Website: ulta-beauty
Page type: address-validator
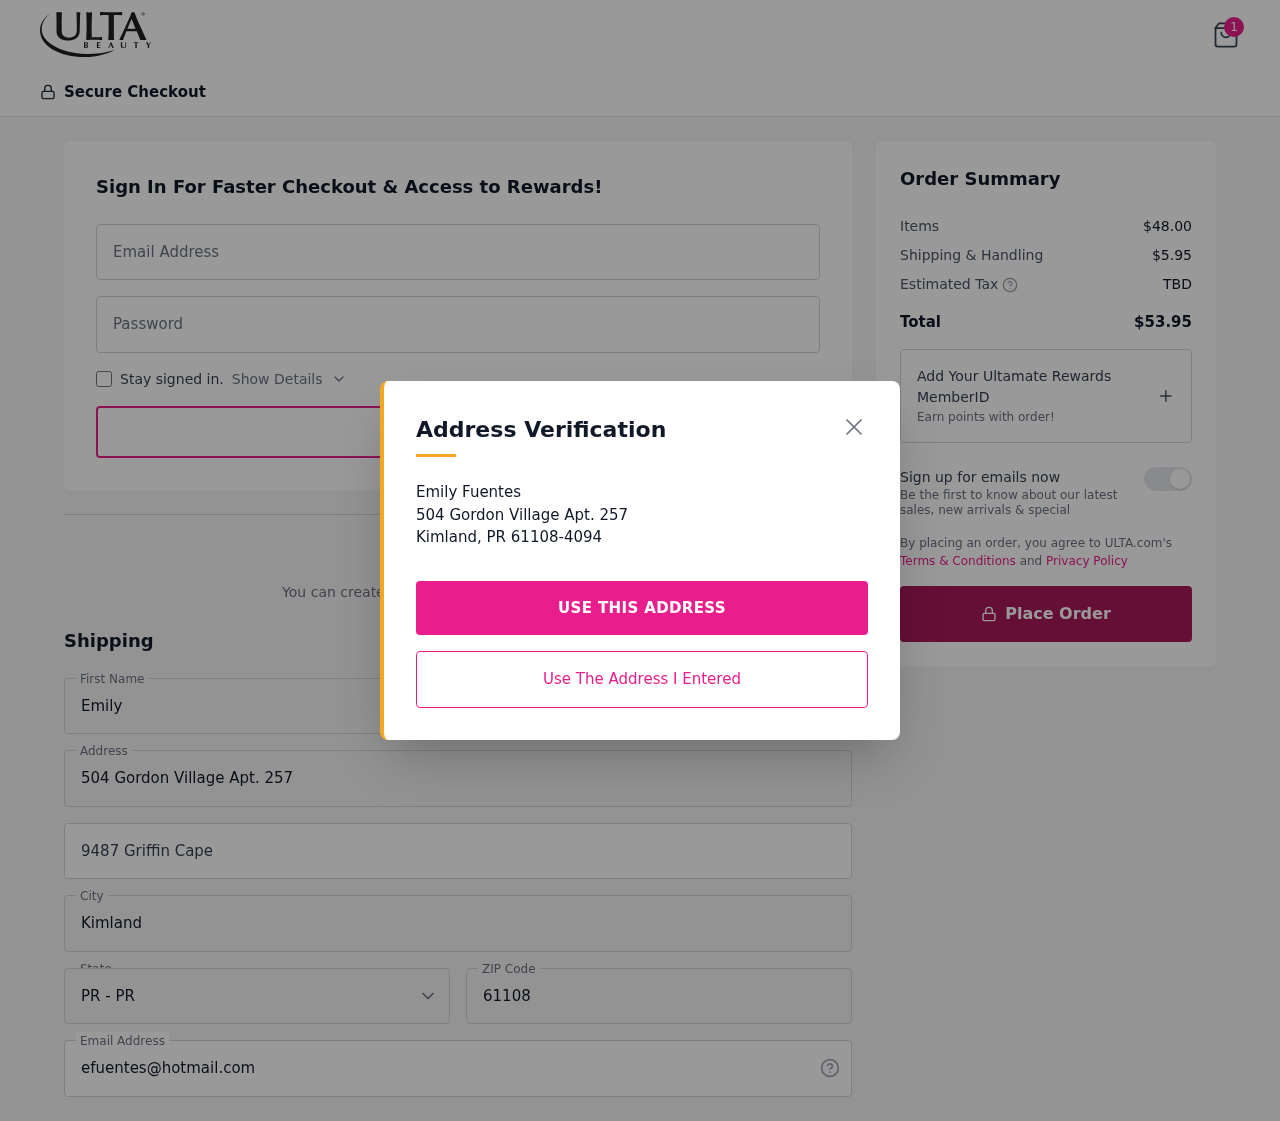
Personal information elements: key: PII_CITY
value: Kimland
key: PII_EMAIL
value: efuentes@hotmail.com
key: PII_FIRSTNAME
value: Emily
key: PII_LASTNAME
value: Fuentes
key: PII_POSTCODE
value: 61108
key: PII_STATE_ABBR
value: PR
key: PII_STREET
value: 504 Gordon Village Apt. 257
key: PII_STREET2
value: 504 Gordon Village Apt. 257
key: PII_STREET2
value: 9487 Griffin Cape
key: PII_FULLNAME2
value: Emily Fuentes
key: PII_CITY2
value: Kimland
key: PII_STATE_ABBR2
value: PR
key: PII_POSTCODE_FULL
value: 61108
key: PII_POSTCODE_EXT
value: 4094
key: PII_POSTCODE_NUMERIC
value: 61108
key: PII_POSTCODE_EXT_NUMERIC
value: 4094
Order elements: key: ORDER_NUM_ITEMS
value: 1
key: ORDER_SUBTOTAL
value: $48.00
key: ORDER_SHIPPING_COST
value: $5.95
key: ORDER_TOTAL
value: $53.95